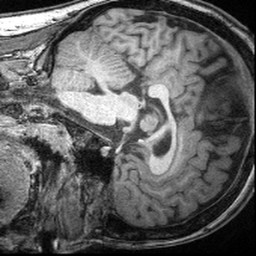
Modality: T1w
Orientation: sagittal
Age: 13
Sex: male
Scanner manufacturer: siemens
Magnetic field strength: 3 T
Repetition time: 2.4 s
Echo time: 0.00374 s